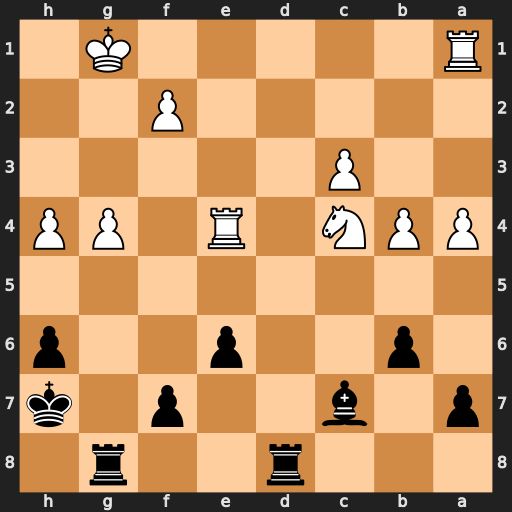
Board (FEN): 3r2r1/p1b2p1k/1p2p2p/8/PPN1R1PP/2P5/5P2/R5K1
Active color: b
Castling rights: -
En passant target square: -
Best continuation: f5 Rd4 Rxd4 cxd4 Rxg4+